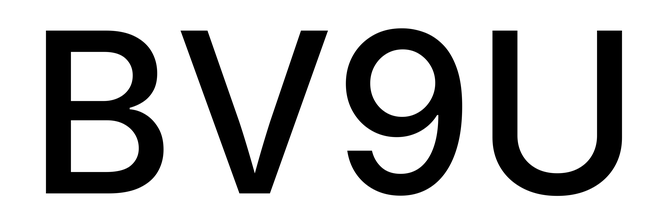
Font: Inter_Medium